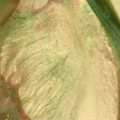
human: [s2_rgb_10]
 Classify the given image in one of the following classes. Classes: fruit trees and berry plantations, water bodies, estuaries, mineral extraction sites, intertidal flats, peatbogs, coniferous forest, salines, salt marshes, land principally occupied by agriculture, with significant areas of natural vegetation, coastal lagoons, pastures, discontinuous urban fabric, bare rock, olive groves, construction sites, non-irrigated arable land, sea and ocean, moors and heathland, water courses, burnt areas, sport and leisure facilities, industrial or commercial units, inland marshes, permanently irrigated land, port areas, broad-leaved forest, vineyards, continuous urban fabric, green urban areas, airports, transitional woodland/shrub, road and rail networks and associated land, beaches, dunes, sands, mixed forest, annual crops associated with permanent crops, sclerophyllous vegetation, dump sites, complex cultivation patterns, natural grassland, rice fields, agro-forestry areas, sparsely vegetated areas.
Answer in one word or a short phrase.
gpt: continuous urban fabric